Interaction volume radius: 10 \u00c5
Interaction volume height: 20 \u00c5
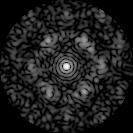
Disorder parameter: 0.6852